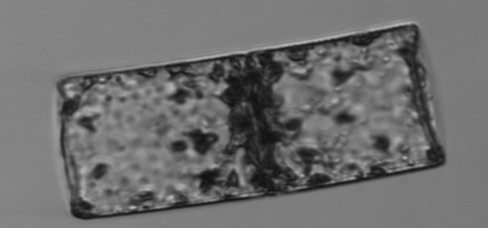
Label: Guinardia_flaccida